Question: I want to create a Popup and add the user control to it.
I've created a UserControl and I'm adding it to a Popup as outlined below. It's almost working, but unfortunately it's appearing like this, with text refusing to wrap, even though I've specified 'TextWrapping="Wrap"':

This is what I'm doing:
User Control:
'''
<UserControl
x:Class="App3.MyPopupContent"
xmlns="http://schemas.microsoft.com/winfx/2006/xaml/presentation"
xmlns:x="http://schemas.microsoft.com/winfx/2006/xaml"
xmlns:local="using:App3"
xmlns:d="http://schemas.microsoft.com/expression/blend/2008"
xmlns:mc="http://schemas.openxmlformats.org/markup-compatibility/2006"
mc:Ignorable="d"
d:DesignHeight="300"
d:DesignWidth="400">
<Border BorderThickness="10" BorderBrush="{StaticResource PhoneAccentBrush}">
<StackPanel Background="White">
<TextBlock Text="My Popup" TextAlignment="Left"
FontSize="40"
Foreground="Black"/>
<TextBlock Text="You can position a popup by setting the PlacementTarget, PlacementRectangle, Placement, HorizontalOffset, and VerticalOffsetProperty properties."
FontSize="20"
TextWrapping="Wrap"
Foreground="Black"/>
</StackPanel>
</Border>
</UserControl>
'''
In MainPage.xaml.cs:
'''
public sealed partial class MainPage : Page
{
public MainPage()
{
this.InitializeComponent();
Popup p = new Popup();
p.Child = new MyPopupContent();
p.IsOpen = true;
}
}
'''
What do I need to do to make the Popup and its contents stay within the confines of the screen?
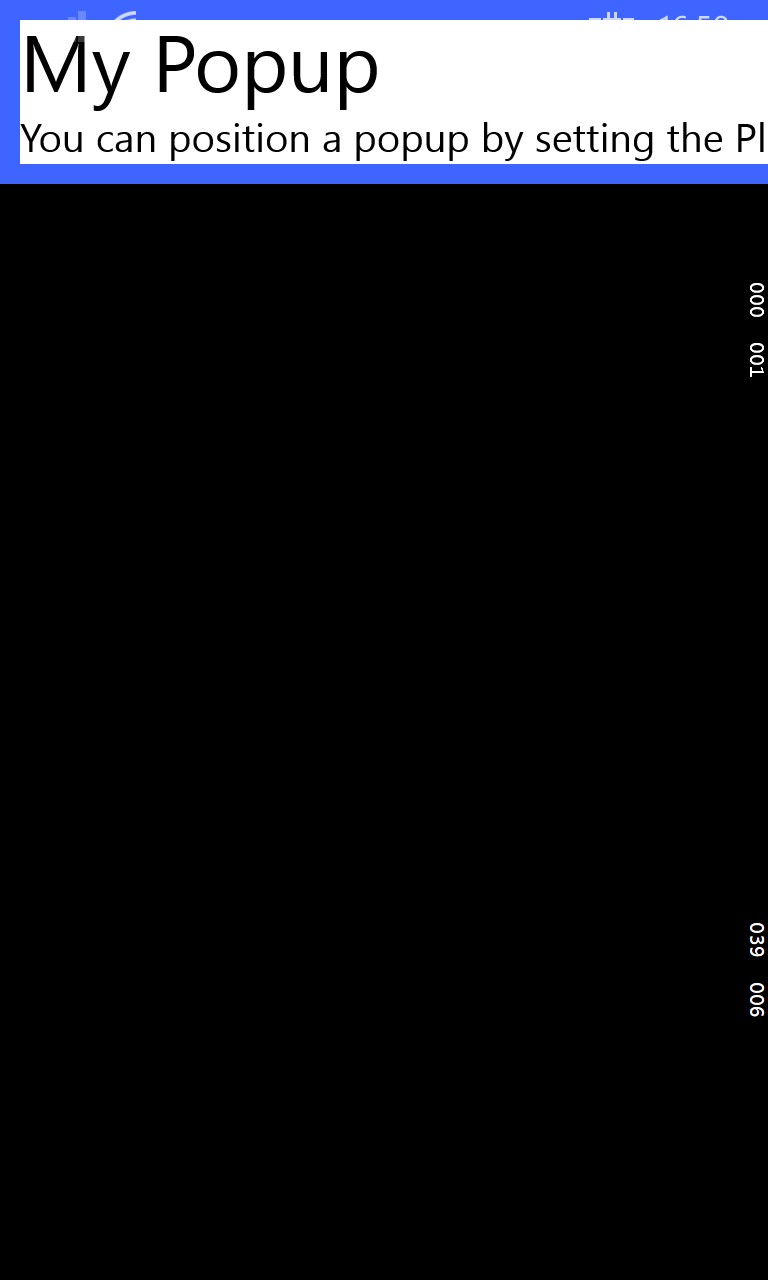
Answer: I think you need to set the Width and Height of the child control of the Popup.
Try opening the Popup in the MainPage's loaded event and set the child's width and height to be the MainPage's ActualWidth and ActualHeight.